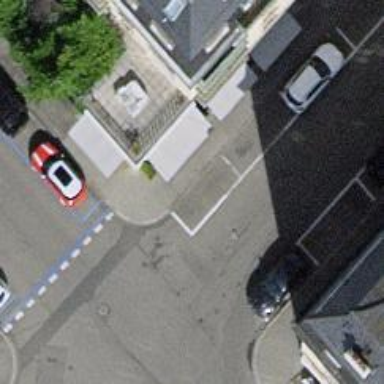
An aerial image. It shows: Kerb barrier.